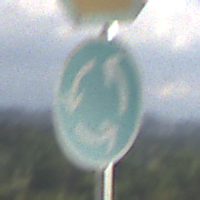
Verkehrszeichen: Kreisverkehr
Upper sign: Stop
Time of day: MorningAfternoon
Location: Outdoor (Nature)
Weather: PartlyCloudy
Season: NotSpecified
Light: Natural